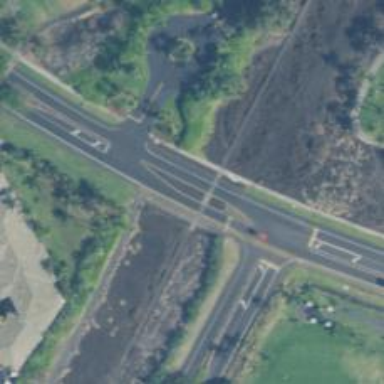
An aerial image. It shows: Unclassified road with asphalt surface.